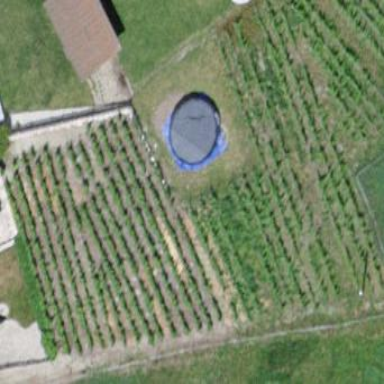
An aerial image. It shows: Vineyard growing grapes.